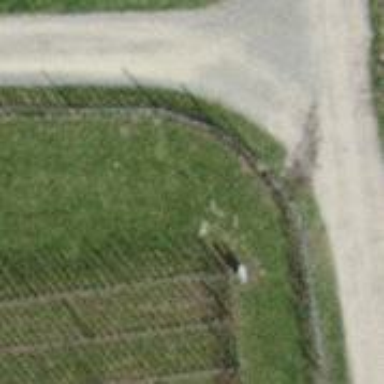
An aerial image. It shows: Hedge barrier.